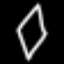
Label: diamond